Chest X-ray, PA view. Patient: 74 years old, sex M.
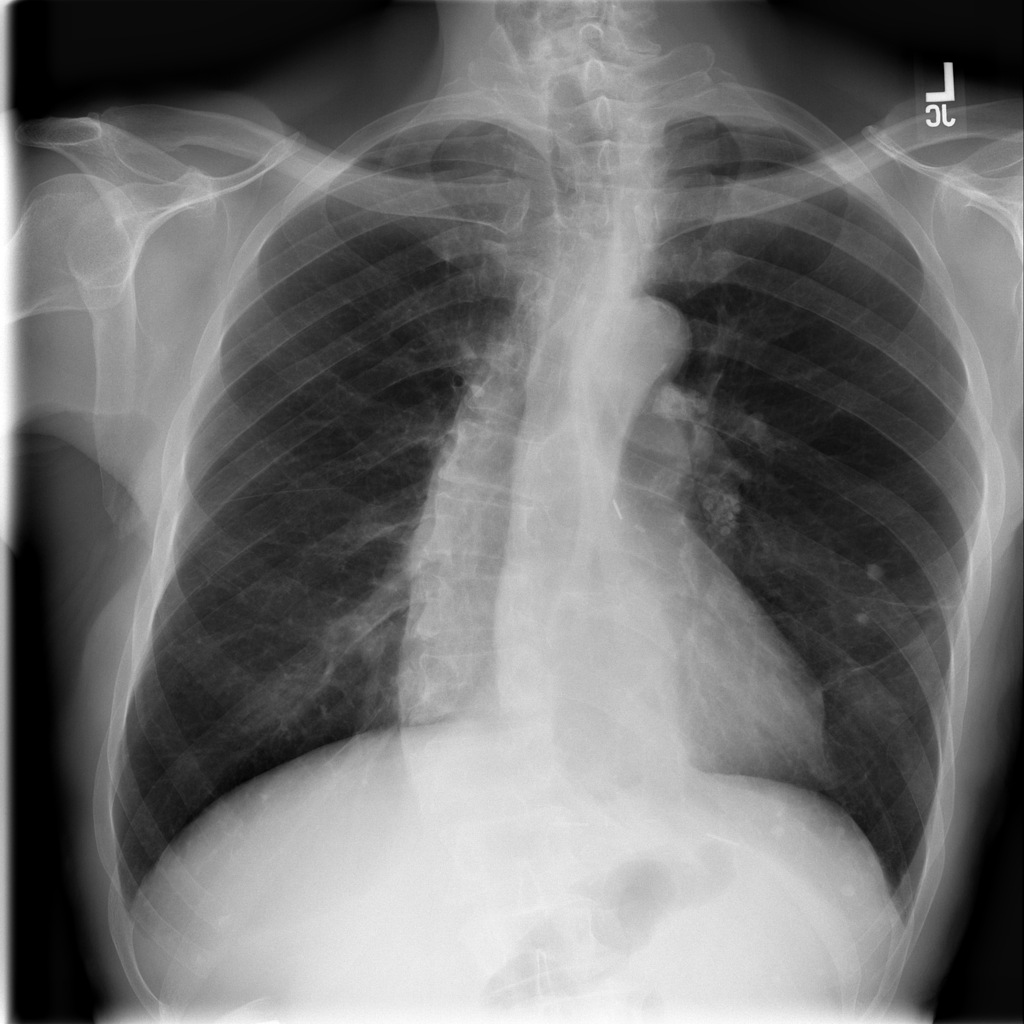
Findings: Nodule